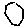
Label: hexagon